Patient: sex F, age 61
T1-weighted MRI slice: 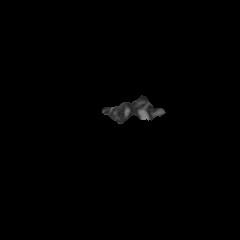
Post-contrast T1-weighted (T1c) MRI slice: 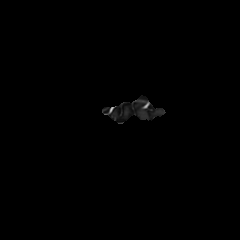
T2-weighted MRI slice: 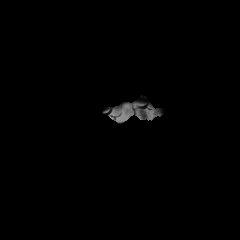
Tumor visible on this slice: no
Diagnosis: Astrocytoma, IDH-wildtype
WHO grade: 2